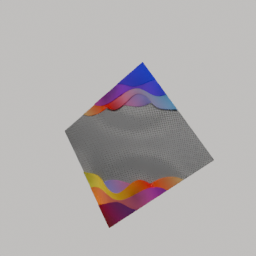
Label: decoration